Question: I need to find the number of inner holes in the below image.i.e my ultimate requirement is to detect and find the area of round shape black holes alone using contour hierarchy in opencv.No need to use any other algorithms.
Based on this link <URL> i tried but it won't worked.
is there any other method to find the no of holes in the image?
here with i have attached the sample image and code.Can anybody give idea to find the inner black holes alone using hierarchy.I don't have a much experience in contour hierarchy.Thanks in advance.
i used opencv c++ lib.

'''
cv::Mat InputImage = imread("New Image.jpg");
int Err;
if(InputImage.empty() == 1)
{
InputImage.release();
cout<<"Error:Input Image Not Loaded"<<endl;
return 1;
}
cv::Mat greenTargetImage;
std::vector<cv::Mat> Planes;
cv::split(InputImage,Planes);
greenTargetImage = Planes[1];
cv::Mat thresholdImage = cv::Mat (greenTargetImage.size(),greenTargetImage.type());
cv::threshold(greenTargetImage,thresholdImage,128,255,THRESH_OTSU);
imwrite("thresholdImage.jpg",thresholdImage);
std::vector<std::vector<cv::Point>> contours;
std::vector<cv::Vec4i> hierarchy;
cv::findContours(thresholdImage,contours,hierarchy,cv::RETR_CCOMP,cv::CHAIN_APPROX_SIMPLE,cv::Point(-1,-1));
cout<<contours.size()<<endl;
cout<<hierarchy.size()<<endl;
int count = 0;
if (!contours.empty() && !hierarchy.empty())
{
for (int i = 0;i<contours.size();i++ )
{
if ( hierarchy[i][3] != -1)
{
cv::drawContours(InputImage,contours,i,CV_RGB(0,255,0),3);
count = count+1;
}
}
}
cout<<count<<endl; //No of inner holes in same level
imwrite("ContourImage.jpg",InputImage);
'''
After applying this code i got the output count value is 11.But my requirement is count value should be 10 and also i need to draw only inner black holes alone not all boundaries of outer contours.Sorry for my english.
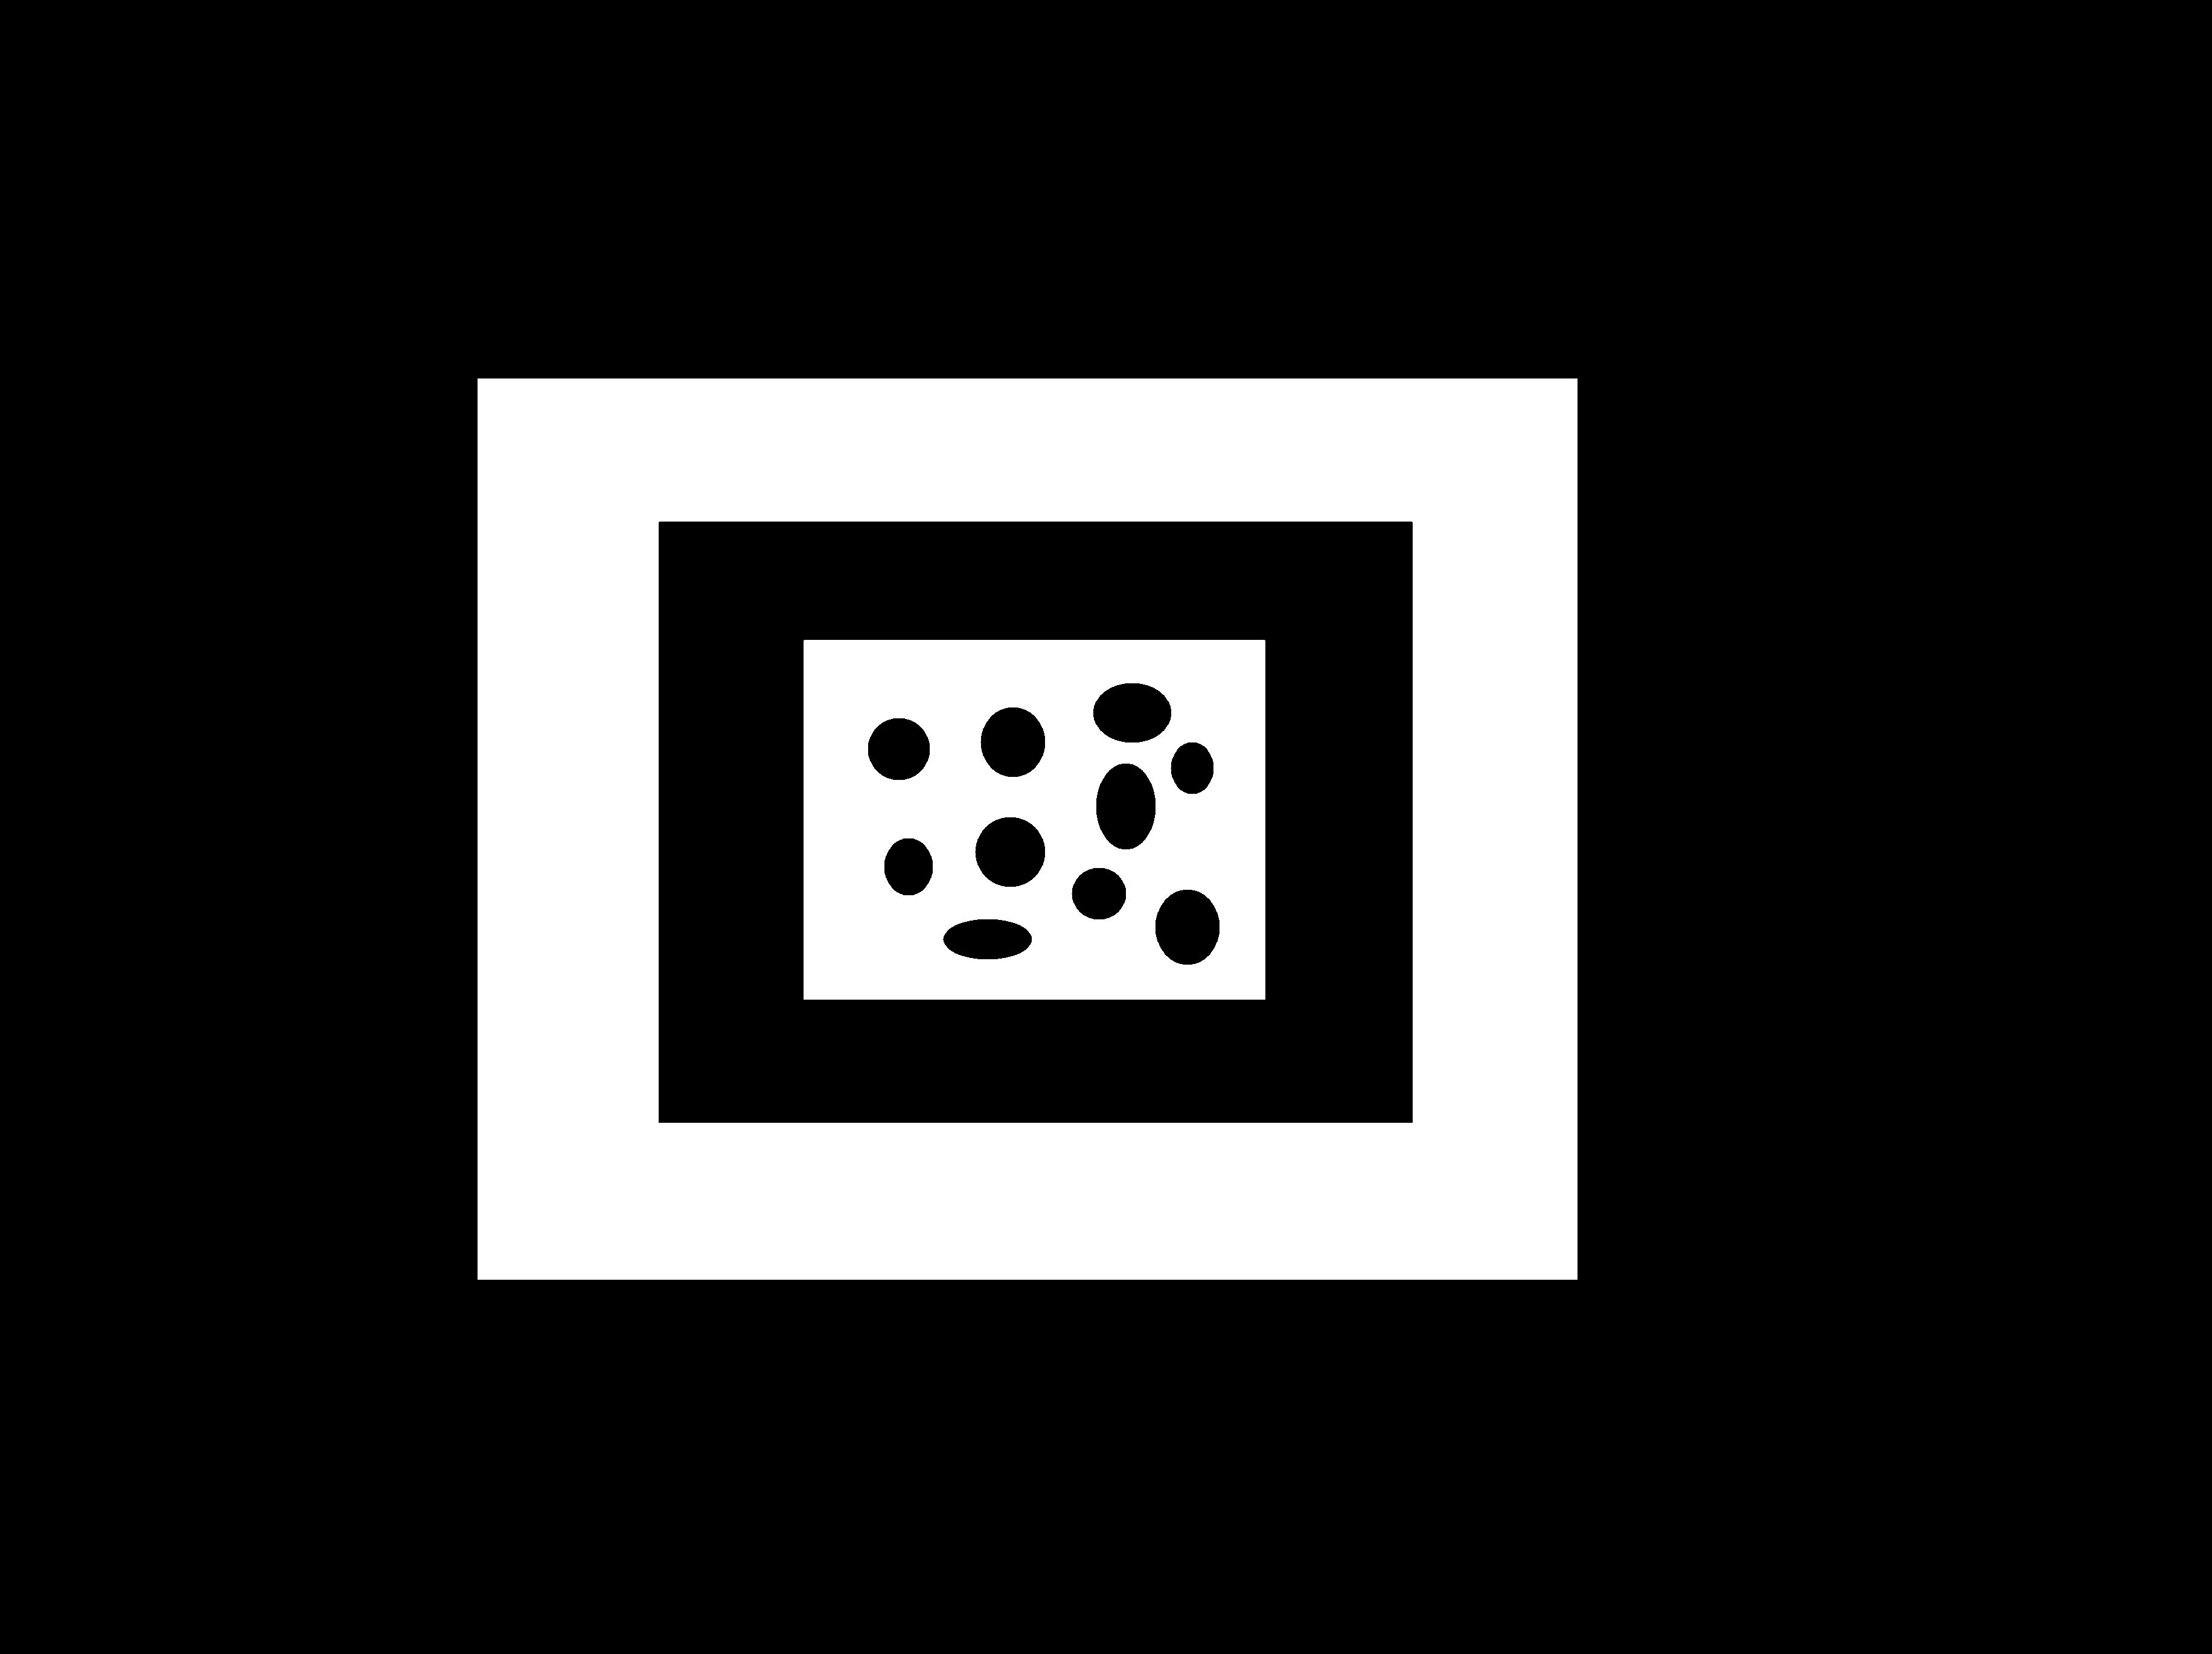
Answer: Try this code works fine for me using hierarchy.
The idea is simple, just consider the contour which doesn't have child.
That is
'''
hierarchy[i][2]= -1
'''
code:-
'''
Mat tmp,thr;
Mat src=imread("img.jpg",1);
cvtColor(src,tmp,CV_BGR2GRAY);
threshold(tmp,thr,200,255,THRESH_BINARY_INV);
namedWindow("thr",0);
imshow("thr",thr);
vector< vector <Point> > contours; // Vector for storing contour
vector< Vec4i > hierarchy;
Mat dst(src.rows,src.cols,CV_8UC1,Scalar::all(0)); //create destination image
int count=0;
findContours( thr, contours, hierarchy,CV_RETR_CCOMP, CV_CHAIN_APPROX_SIMPLE ); // Find the contours in the image
for( int i = 0; i< contours.size(); i=hierarchy[i][0] ) // iterate through each contour.
{
Rect r= boundingRect(contours[i]);
if(hierarchy[i][2]<0){
rectangle(src,Point(r.x,r.y), Point(r.x+r.width,r.y+r.height), Scalar(0,0,255),3,8,0);
count++;
}
}
cout<<"Numeber of contour = "<<count<<endl;
imshow("src",src);
imshow("contour",dst);
waitKey();
'''
Result:-